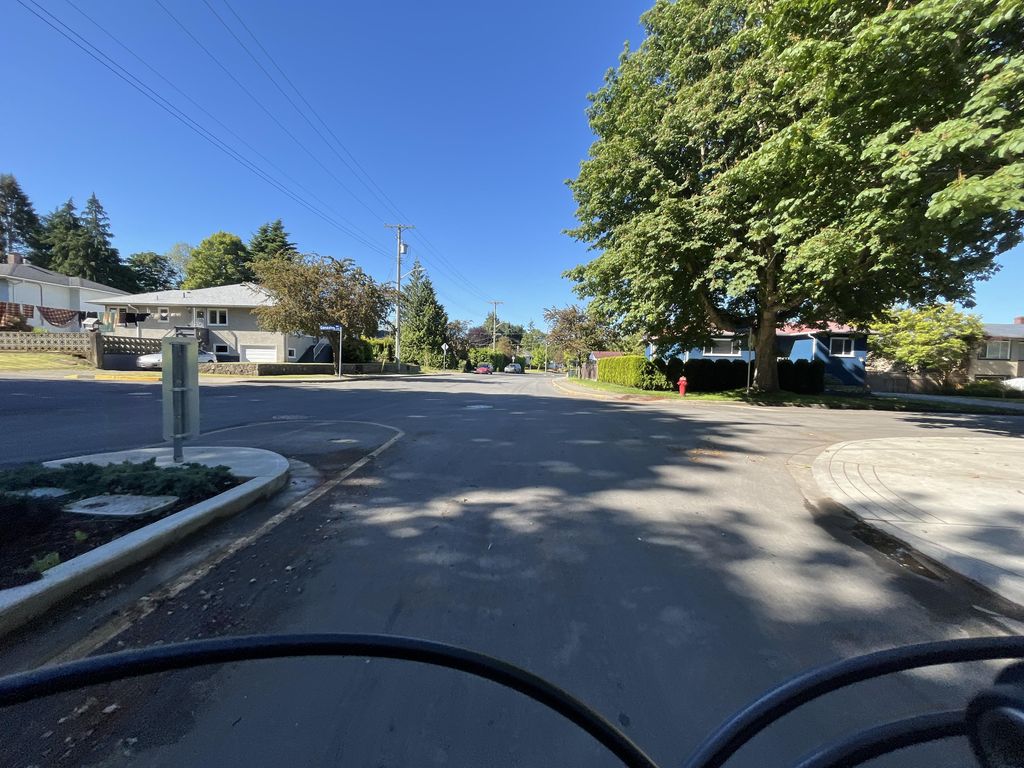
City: victoria